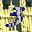
Label: 3